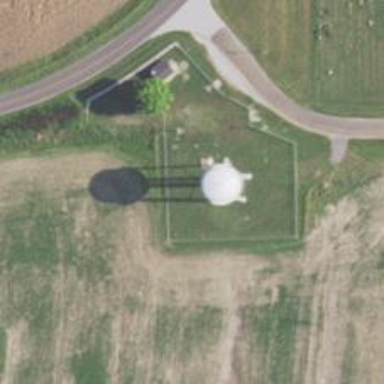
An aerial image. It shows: Water tower that is man-made.